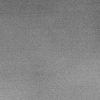
Atmospheric dust classification: dusty